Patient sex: M
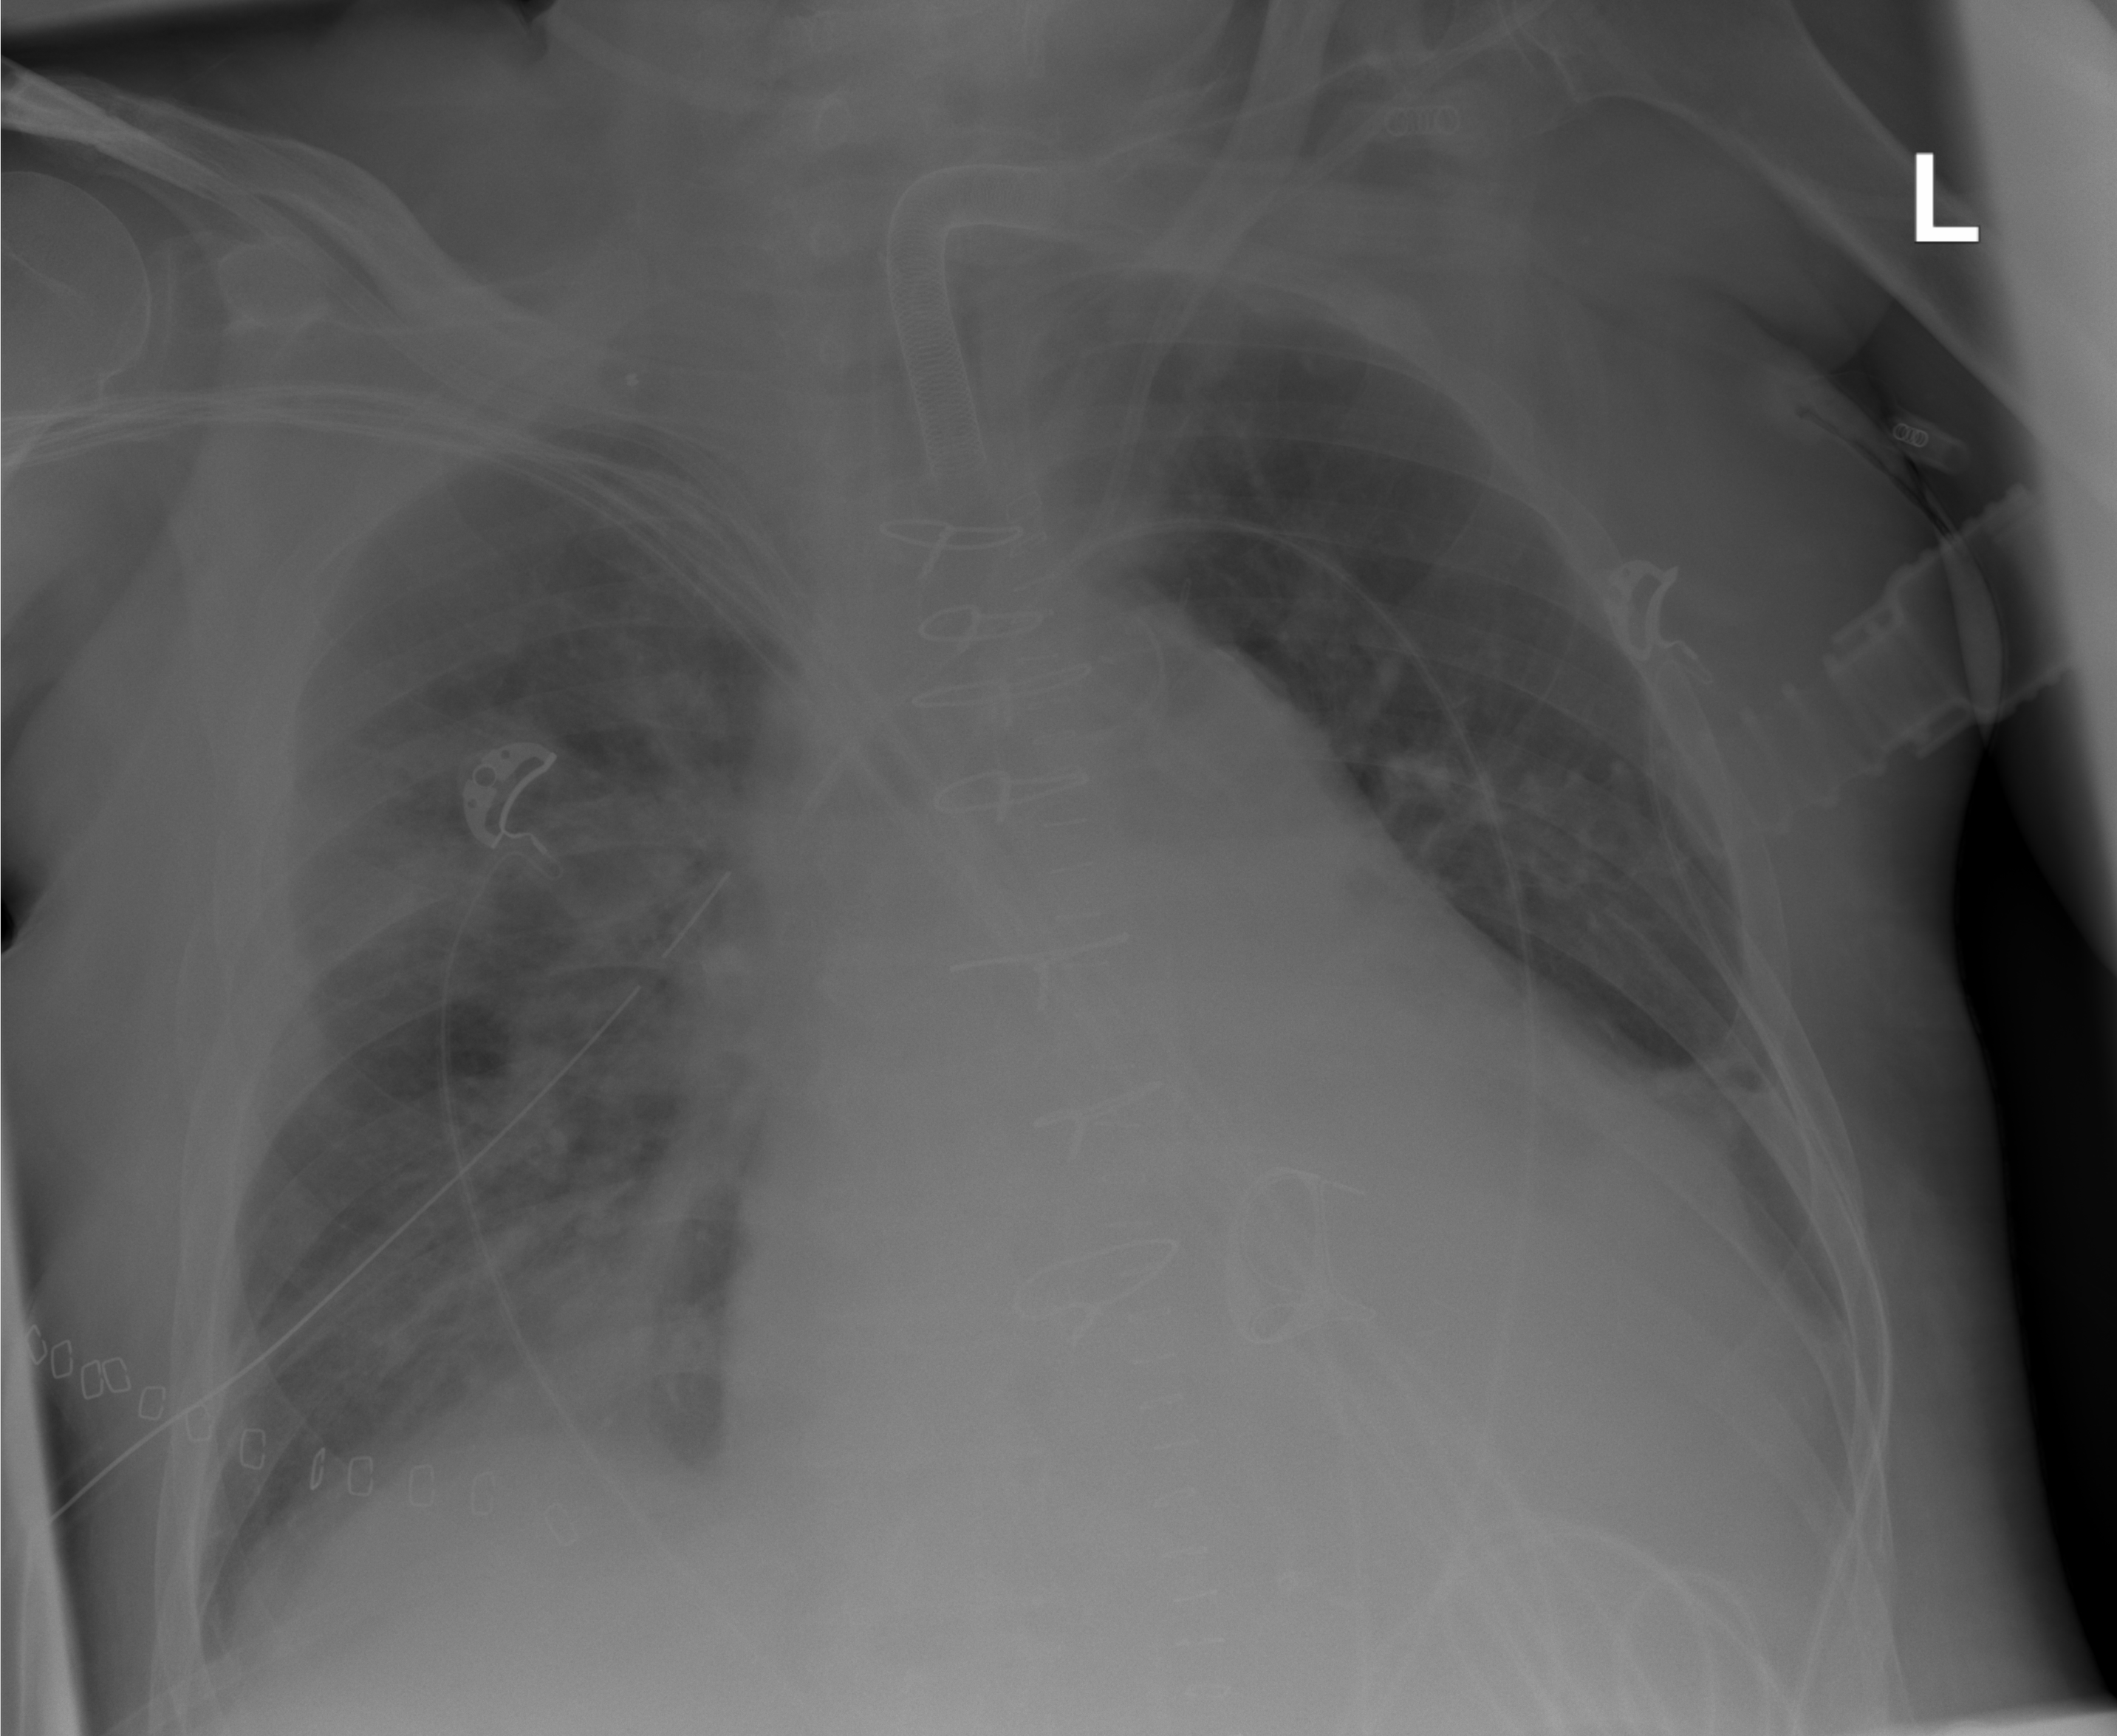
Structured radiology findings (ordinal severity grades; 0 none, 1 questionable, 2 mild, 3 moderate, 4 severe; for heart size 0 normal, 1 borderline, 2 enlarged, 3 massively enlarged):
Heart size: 2
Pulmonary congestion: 2
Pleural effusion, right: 2
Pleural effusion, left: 2
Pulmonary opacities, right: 2
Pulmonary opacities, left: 0
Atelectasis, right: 2
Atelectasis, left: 2